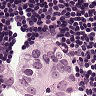
Metastatic tissue present: yes